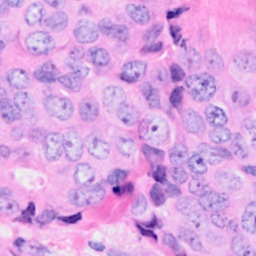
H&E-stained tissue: Breast